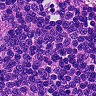
Metastatic tissue present: no